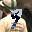
Label: 9